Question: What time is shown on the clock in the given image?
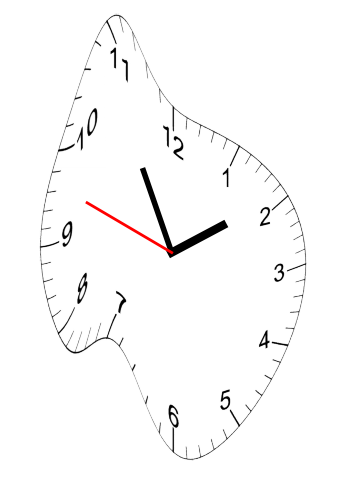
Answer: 01:54:48